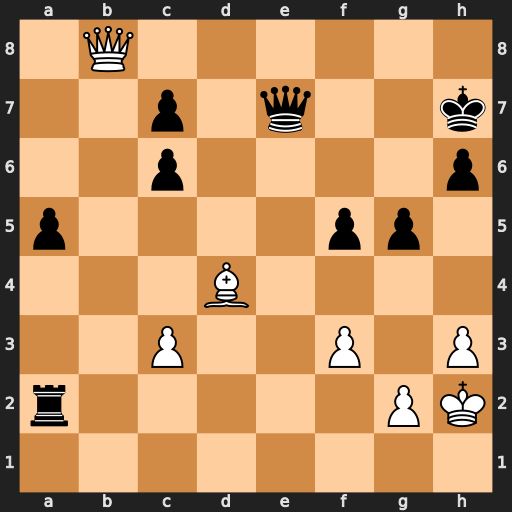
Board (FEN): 1Q6/2p1q2k/2p4p/p4pp1/3B4/2P2P1P/r5PK/8
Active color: w
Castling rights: -
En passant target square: -
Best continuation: Qh8+ Kg6 Qg8+ Kh5 Qxa2